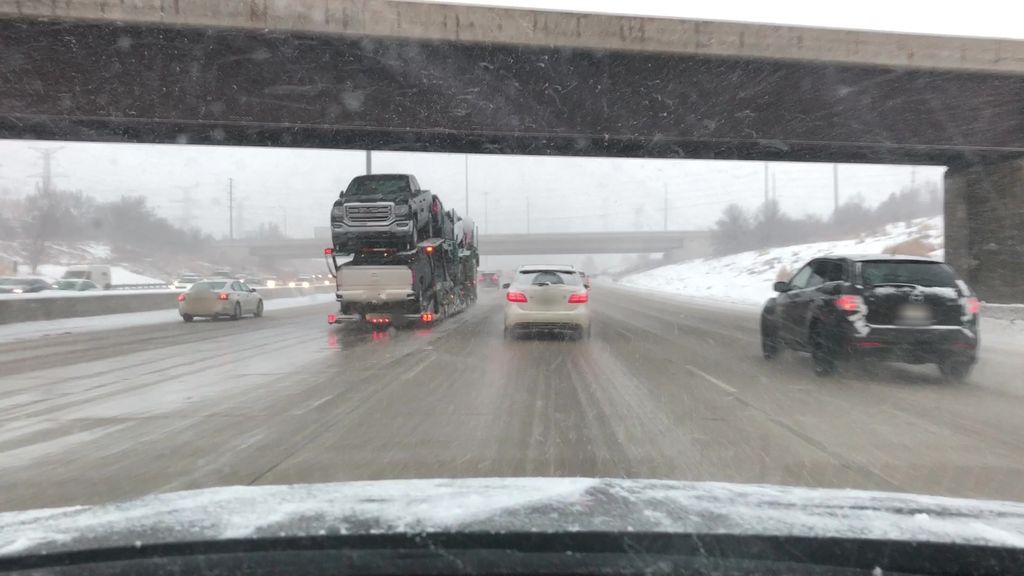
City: toronto